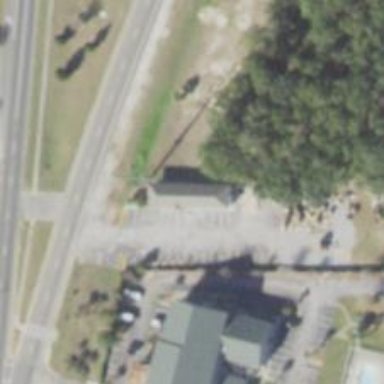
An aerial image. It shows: Car rental facility.